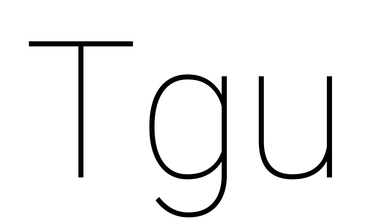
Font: Roboto_Thin